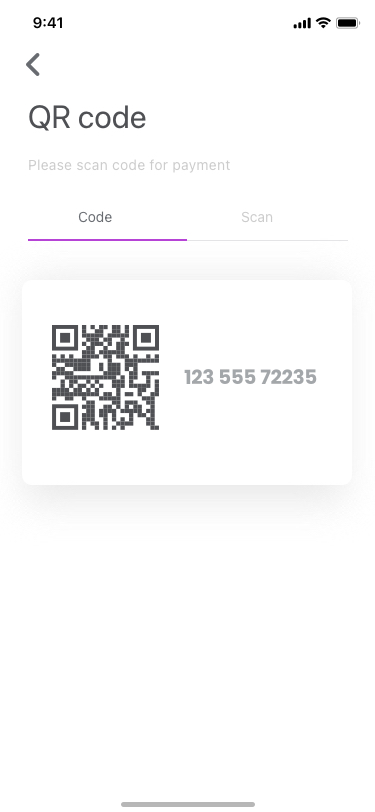
Text in this UI design:
QR code
Please scan code for payment
Code
Scan